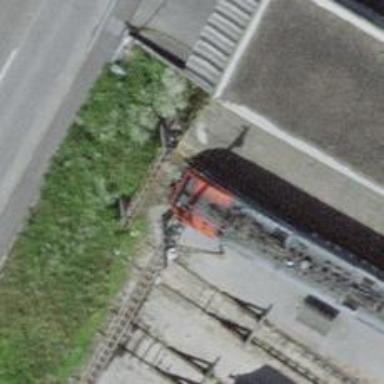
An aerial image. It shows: Railway buffer stop.